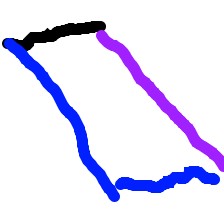
Shape: parallelogram